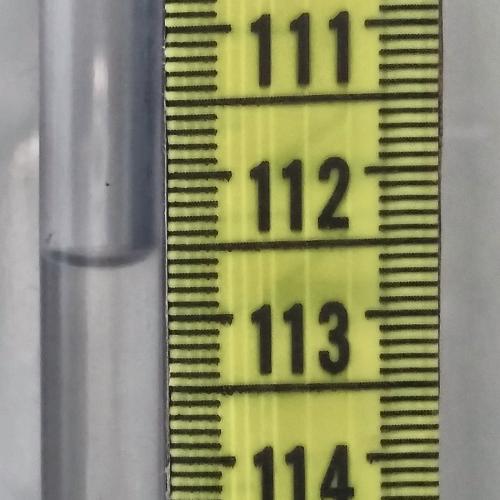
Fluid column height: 112.6 cm